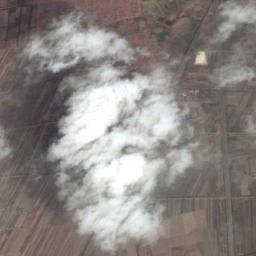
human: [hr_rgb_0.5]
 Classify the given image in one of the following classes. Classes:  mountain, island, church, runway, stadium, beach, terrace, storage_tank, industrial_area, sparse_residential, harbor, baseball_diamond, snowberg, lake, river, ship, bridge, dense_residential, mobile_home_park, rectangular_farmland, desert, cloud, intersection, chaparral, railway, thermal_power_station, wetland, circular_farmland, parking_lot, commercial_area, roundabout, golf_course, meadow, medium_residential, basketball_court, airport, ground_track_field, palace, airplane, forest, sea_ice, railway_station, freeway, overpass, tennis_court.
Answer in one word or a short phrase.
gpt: cloud